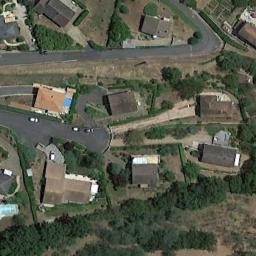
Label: medium_residential